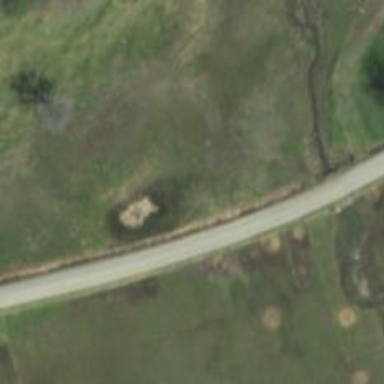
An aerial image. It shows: Asphalt road classified as tertiary.